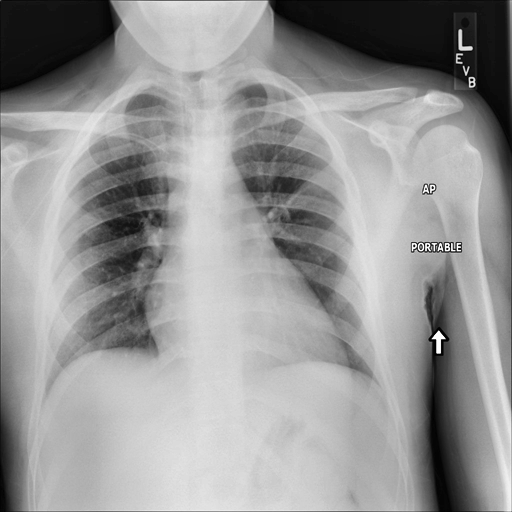
Finding: NORMAL